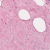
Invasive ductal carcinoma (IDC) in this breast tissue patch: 0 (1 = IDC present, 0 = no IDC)